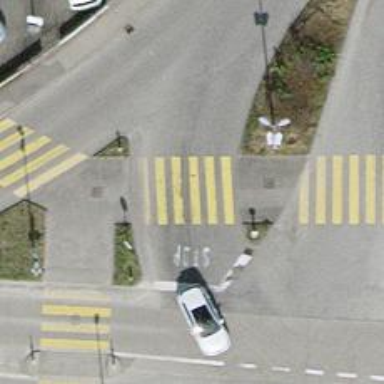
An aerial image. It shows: Marked crossing on asphalt footway.